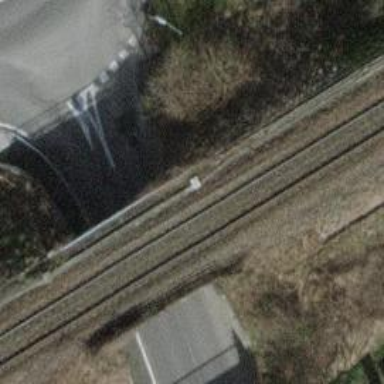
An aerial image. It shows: Bridge over electrified railway with contact line.